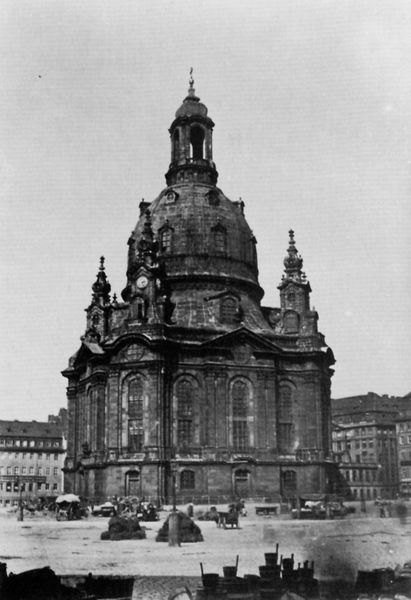
Titel: Reisealbum aus Deutschland, Dresden und Meißen
Künstler: Deutscher Photograph
Schlagwörter: gott, himmel, wasser, weiß, menschen, stadt, fenster, grau, hintergrund, laterne, schwarz, vordergrund, eis, gebäude, alt, architektur, barock, stein, bild, häuser, kirche, pferd, pferde, turm, deutschland, ansicht, bogen, fassade, fassaden, dächer, giebel, grafik, winter, droschke, markt, platz, beladen, rundbogen, kuppel, uhr, zinnen, foto, fotografie, photographie, bögen, kreuz, türmchen, türme, dom, bomben, mauerwerk, schwarz-weiß, photo, zuber, sims, gesims, etagen, geschosse, dresden, heilig, gothik, stockwerke, ziffernblatt, aufnahme, turmuhr, fesnter, europa, historisch, quadratisch, frauenkirche, dreckig, nischen, ädikula, zentralbau, vorplatz, rundbau, konchen, kreuzbau, ausrichtung, kuppeö, blendbögen, buden, wiederaufbau, tröge, kirchplatz, zwinger, lucken, 20. jahrhundert, euorpa